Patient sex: M
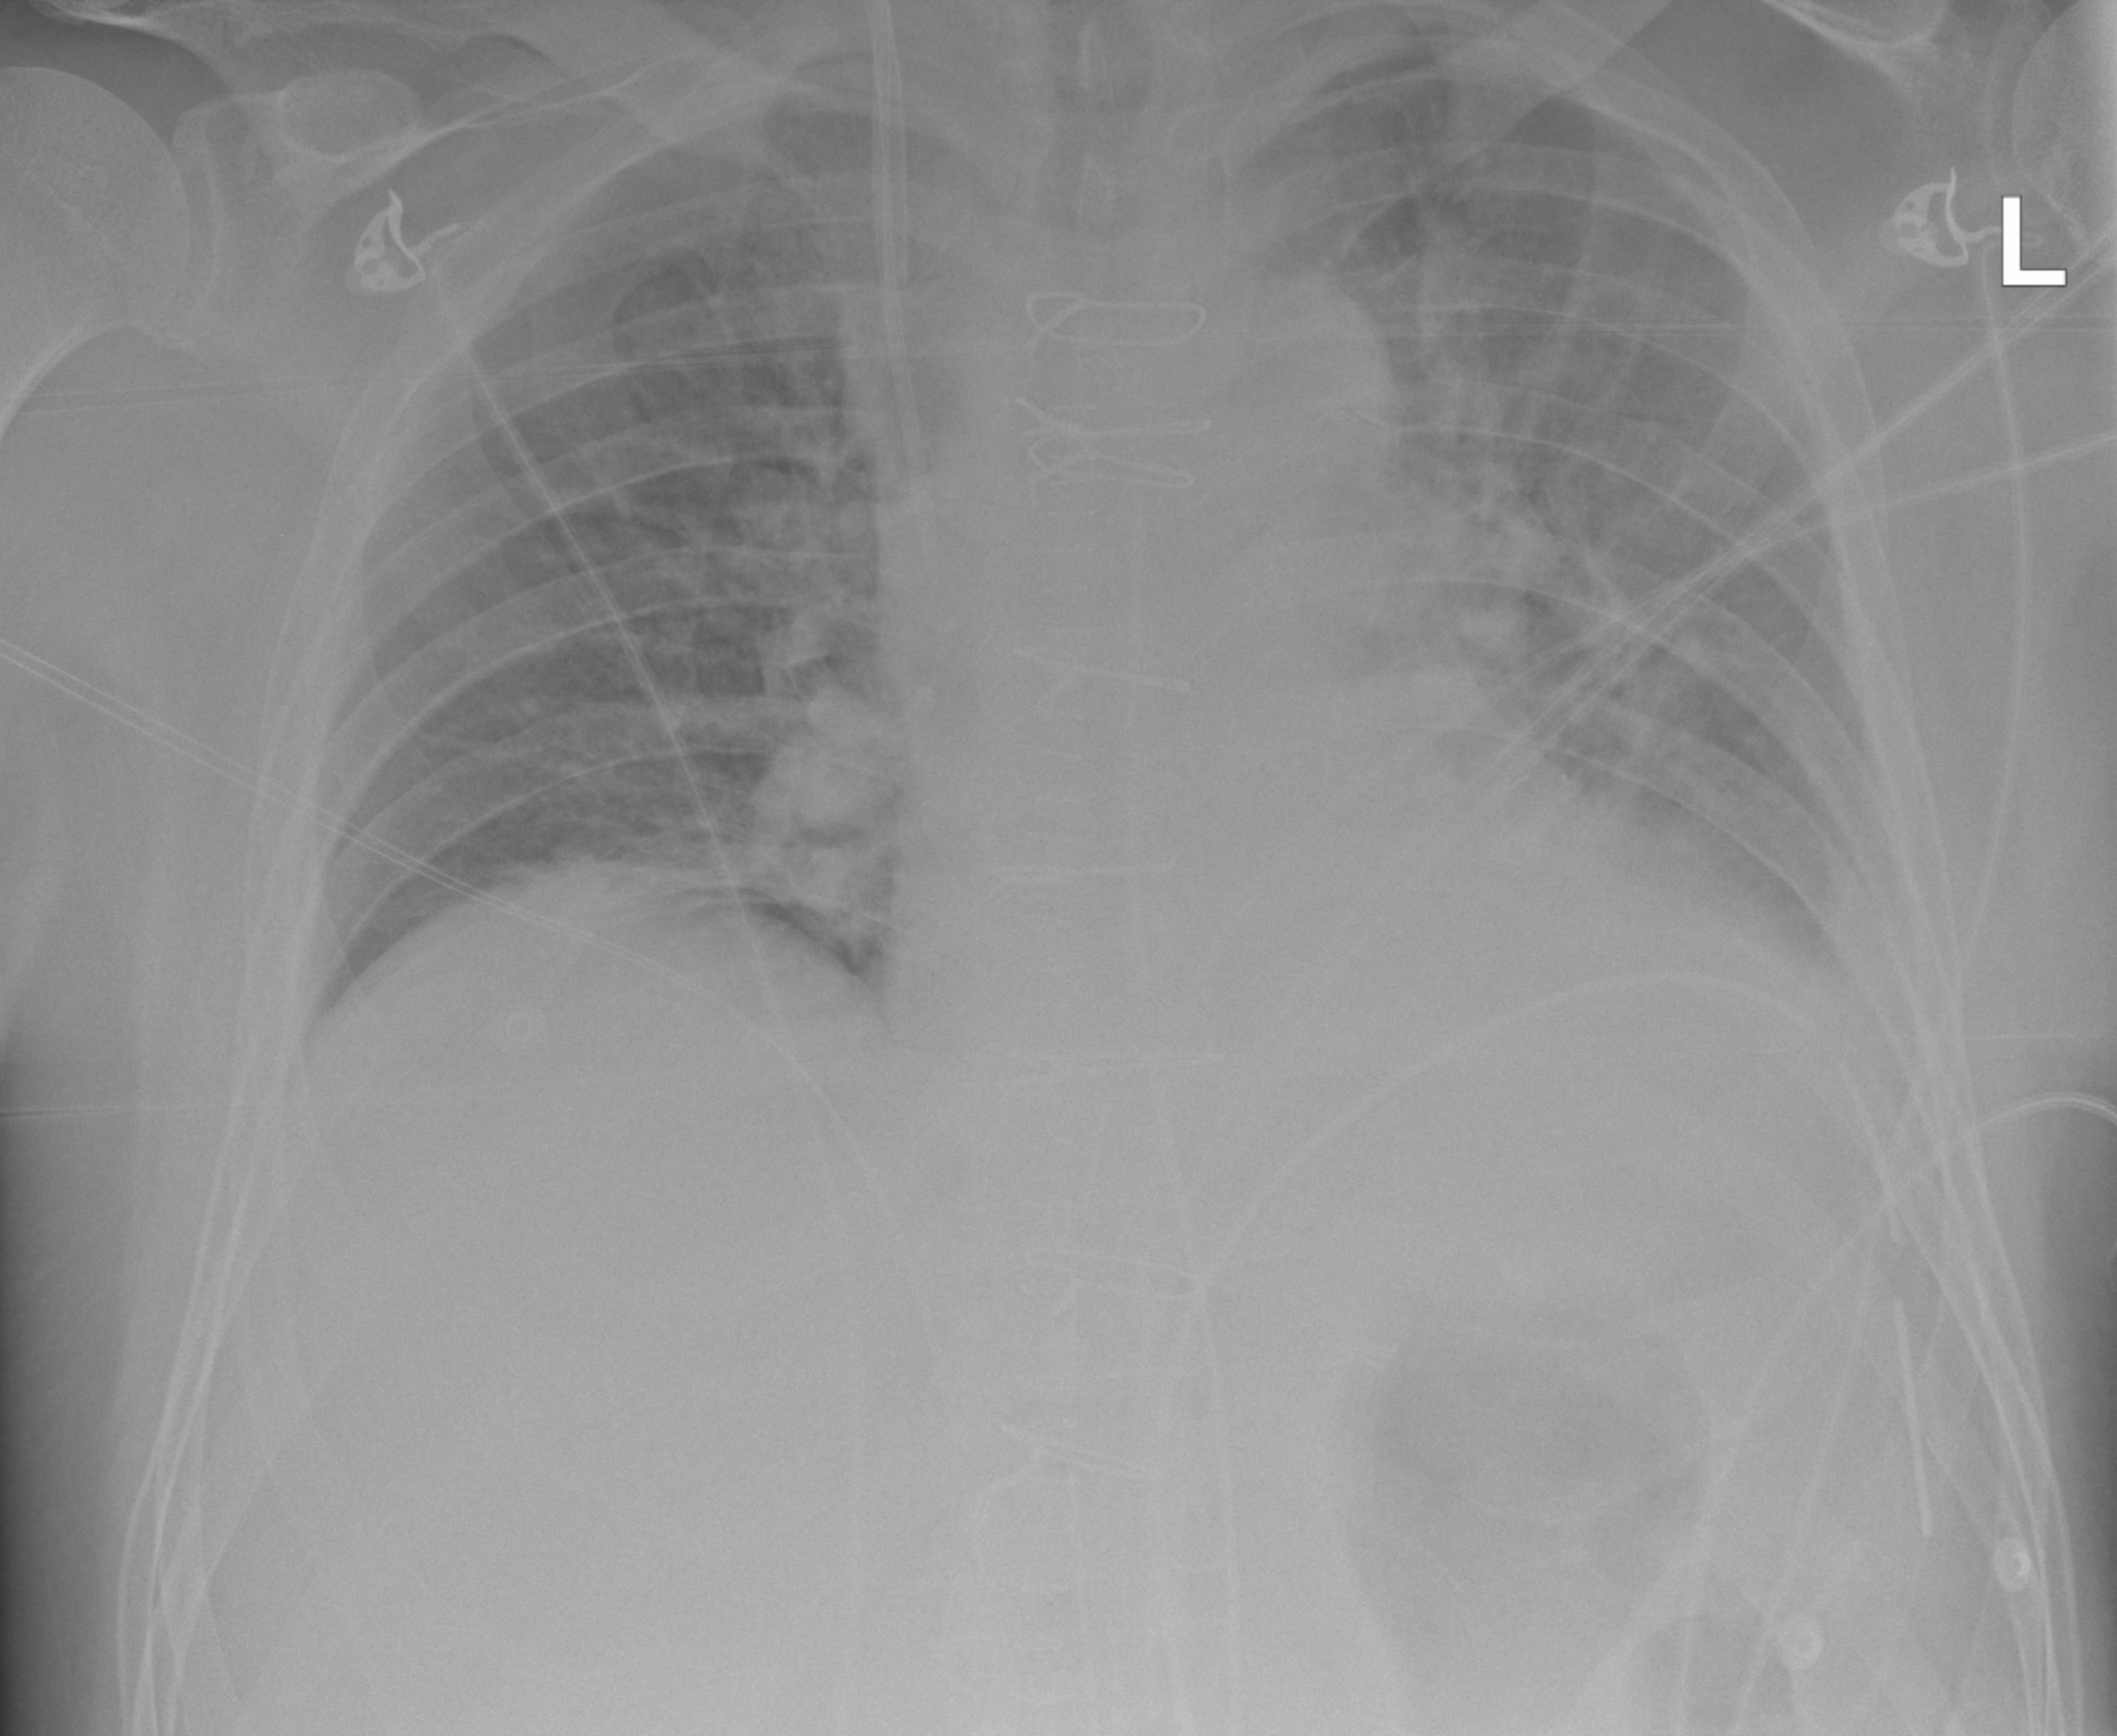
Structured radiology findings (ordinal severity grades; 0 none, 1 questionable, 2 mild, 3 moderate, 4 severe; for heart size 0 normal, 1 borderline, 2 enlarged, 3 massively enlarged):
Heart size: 2
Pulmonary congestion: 2
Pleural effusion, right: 0
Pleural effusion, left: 2
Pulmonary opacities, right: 2
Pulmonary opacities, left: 3
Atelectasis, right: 0
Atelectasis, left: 2